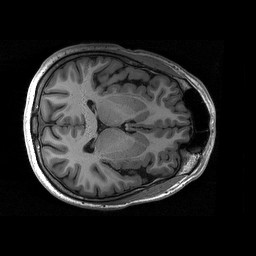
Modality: T1w
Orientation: coronal